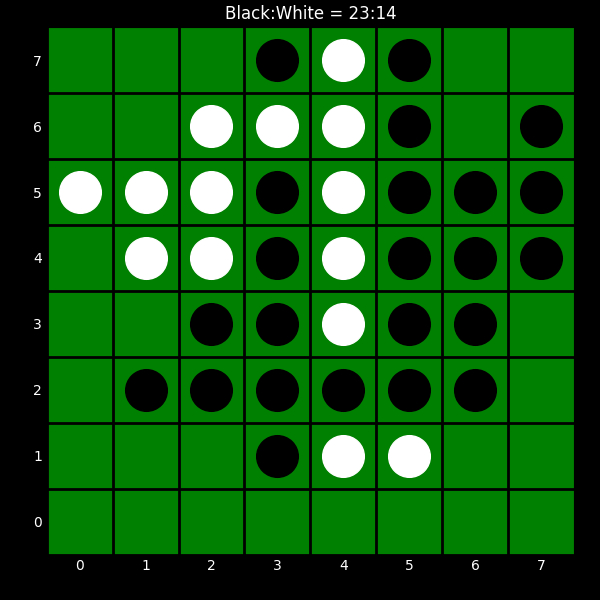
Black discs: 23
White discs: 14